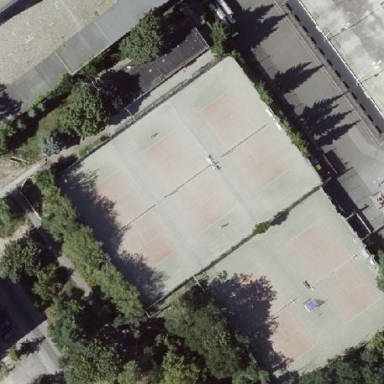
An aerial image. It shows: Clay tennis court pitch.